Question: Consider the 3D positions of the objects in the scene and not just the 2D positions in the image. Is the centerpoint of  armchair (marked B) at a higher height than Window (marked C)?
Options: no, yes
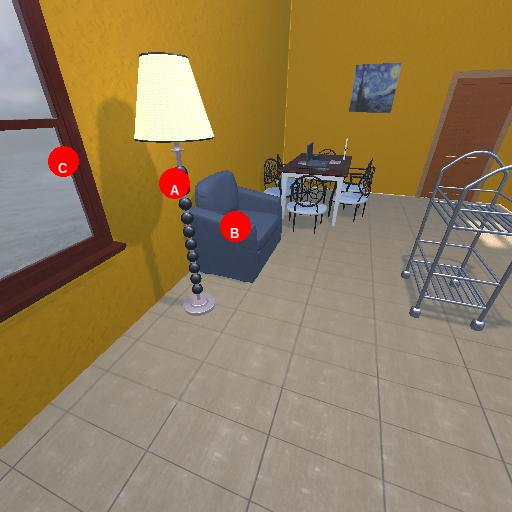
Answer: no